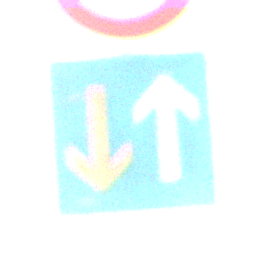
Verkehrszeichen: VorrangVorGegenverkehr
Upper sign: Geschwindigkeit5
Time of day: SunriseSunset
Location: Outdoor (RoadRail)
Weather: PartlyCloudy
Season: NotSpecified
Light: Natural